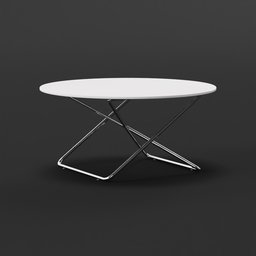
Label: furniture